Question: Using trial and error i've discovered that when removing a join from the below query it runs around 30 times quicker. Can someone explain why this would be and if it's possible to optimise the query to include the additional join without the performance hit.
This is a screenshot of the explain which shows that the index isn't being used for the uesr_groups table.

<URL>
This is the original query:
'''
SELECT 'comments'.'comment_id', 'comments'.'comment_html', 'comments'.'comment_time_added', 'comments'.'comment_has_attachments', 'users'.'user_name', 'users'.'user_id', 'users'.'user_comments_count', 'users'.'user_time_registered', 'users'.'user_time_last_active', 'user_profile'.'user_avatar', 'user_profile'.'user_signature_html', 'user_groups'.'user_group_icon', 'user_groups'.'user_group_name'
FROM ('comments')
INNER JOIN 'users' ON 'comments'.'comment_user_id' = 'users'.'user_id'
INNER JOIN 'user_profile' ON 'users'.'user_id' = 'user_profile'.'user_id'
INNER JOIN 'user_groups' ON 'users'.'user_group_id' = 'user_groups'.'user_group_id'
WHERE 'comments'.'comment_enabled' = 1
AND 'comments'.'comment_content_id' = 12
ORDER BY 'comments'.'comment_time_added' ASC
LIMIT 20
'''
If I remove the "user_groups" join then the query runs 30 times quicker as mentioned above.
'''
SELECT 'comments'.'comment_id', 'comments'.'comment_html', 'comments'.'comment_time_added', 'comments'.'comment_has_attachments', 'users'.'user_name', 'users'.'user_id', 'users'.'user_comments_count', 'users'.'user_time_registered', 'users'.'user_time_last_active', 'user_profile'.'user_avatar', 'user_profile'.'user_signature_html'
FROM ('comments')
INNER JOIN 'users' ON 'comments'.'comment_user_id' = 'users'.'user_id'
INNER JOIN 'user_profile' ON 'users'.'user_id' = 'user_profile'.'user_id'
WHERE 'comments'.'comment_enabled' = 1
AND 'comments'.'comment_content_id' = 12
ORDER BY 'comments'.'comment_time_added' ASC
LIMIT 20
'''
My tables are below, can anyone offer any insight into how to avoid a performance hit for including the user_groups table?
'''
--
-- Table structure for table 'comments'
--
CREATE TABLE IF NOT EXISTS 'comments' (
'comment_id' int(10) unsigned NOT NULL AUTO_INCREMENT,
'comment_content_id' int(10) unsigned NOT NULL,
'comment_user_id' mediumint(6) unsigned NOT NULL,
'comment_original' text NOT NULL,
'comment_html' text NOT NULL,
'comment_time_added' int(10) unsigned NOT NULL,
'comment_time_updated' int(10) unsigned NOT NULL,
'comment_enabled' tinyint(1) NOT NULL DEFAULT '0',
'comment_is_spam' tinyint(1) NOT NULL DEFAULT '0',
'comment_has_attachments' tinyint(1) unsigned NOT NULL,
'comment_has_edits' tinyint(1) NOT NULL,
PRIMARY KEY ('comment_id'),
KEY 'comment_user_id' ('comment_user_id'),
KEY 'comment_content_id' ('comment_content_id'),
KEY 'comment_is_spam' ('comment_is_spam'),
KEY 'comment_enabled' ('comment_enabled'),
KEY 'comment_time_updated' ('comment_time_updated'),
KEY 'comment_time_added' ('comment_time_added')
) ENGINE=MyISAM DEFAULT CHARSET=utf8 AUTO_INCREMENT=352 ;
-- --------------------------------------------------------
--
-- Table structure for table 'users'
--
CREATE TABLE IF NOT EXISTS 'users' (
'user_id' mediumint(6) unsigned NOT NULL AUTO_INCREMENT,
'user_ipb_id' int(10) unsigned DEFAULT NULL,
'user_activated' tinyint(1) NOT NULL DEFAULT '0',
'user_name' varchar(64) CHARACTER SET latin1 NOT NULL,
'user_email' varchar(255) NOT NULL,
'user_password' varchar(40) NOT NULL,
'user_content_count' int(10) unsigned NOT NULL DEFAULT '0',
'user_comments_count' int(10) unsigned NOT NULL DEFAULT '0',
'user_salt' varchar(8) NOT NULL,
'user_api_key' varchar(32) NOT NULL,
'user_auth_key' varchar(32) DEFAULT NULL,
'user_paypal_key' varchar(32) DEFAULT NULL,
'user_timezone_id' smallint(3) unsigned NOT NULL,
'user_group_id' tinyint(3) unsigned NOT NULL,
'user_custom_permission_mask_id' tinyint(3) unsigned DEFAULT NULL,
'user_lang_id' tinyint(2) unsigned NOT NULL,
'user_time_registered' int(10) unsigned NOT NULL,
'user_time_last_active' int(10) unsigned NOT NULL
PRIMARY KEY ('user_id'),
UNIQUE KEY 'user_email' ('user_email'),
KEY 'user_group_id' ('user_group_id'),
KEY 'user_auth_key' ('user_auth_key'),
KEY 'user_api_key' ('user_api_key'),
KEY 'user_custom_permission_mask_id' ('user_custom_permission_mask_id'),
KEY 'user_time_last_active' ('user_time_last_active'),
KEY 'user_paypal_key' ('user_paypal_key'),
KEY 'user_name' ('user_name')
) ENGINE=MyISAM DEFAULT CHARSET=utf8 AUTO_INCREMENT=33 ;
-- --------------------------------------------------------
--
-- Table structure for table 'user_groups'
--
CREATE TABLE IF NOT EXISTS 'user_groups' (
'user_group_id' tinyint(3) unsigned NOT NULL AUTO_INCREMENT,
'user_group_name' varchar(32) NOT NULL,
'user_group_permission_mask_id' tinyint(3) unsigned NOT NULL,
'user_group_icon' varchar(32) DEFAULT NULL,
PRIMARY KEY ('user_group_id'),
KEY 'user_group_permission_mask_id' ('user_group_permission_mask_id')
) ENGINE=MyISAM DEFAULT CHARSET=utf8 AUTO_INCREMENT=8 ;
-- --------------------------------------------------------
--
-- Table structure for table 'user_profile'
--
CREATE TABLE IF NOT EXISTS 'user_profile' (
'user_id' mediumint(8) unsigned NOT NULL,
'user_signature_original' text,
'user_signature_html' text,
'user_avatar' varchar(64) DEFAULT NULL,
'user_steam_id' varchar(64) DEFAULT NULL,
'user_ps_id' varchar(16) DEFAULT NULL,
'user_xbox_id' varchar(64) DEFAULT NULL,
'user_wii_id' varchar(64) DEFAULT NULL,
PRIMARY KEY ('user_id'),
KEY 'user_steam_id' ('user_steam_id')
) ENGINE=MyISAM DEFAULT CHARSET=utf8;
'''
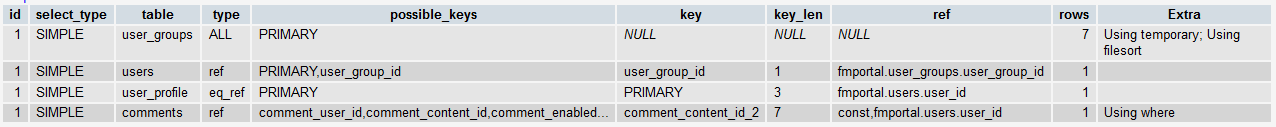
Answer: Most database engines calculate their query plan based on statistics about the tables - for instance, if a table has a small number of rows, it's quicker to go to the table than the index. Those statistics are maintained during "normal" operation - e.g. inserts, updates and deletes - but can get out of sync when table definitions are changed, or when you do bulk inserts.
If you see unexpected behaviour in the query plan, you can force the database to update its statistics; in MySQL you can use <URL> which only updates the indices.
This is hard to do on production environments, as both operations lock the tables; if you can possibly negotiate a maintenance window, that's by far the simplest way to deal with the problem.
It's worth measuring performance of "optimize table" - on well-specified hardware, it should take only a couple of seconds for "normal" size tables (up to low millions of records, with only a few indices). That might mean you can have an "informal" maintenance window - you don't take the application off-line, you just accept that some users will have degraded performance while you're running the scripts.